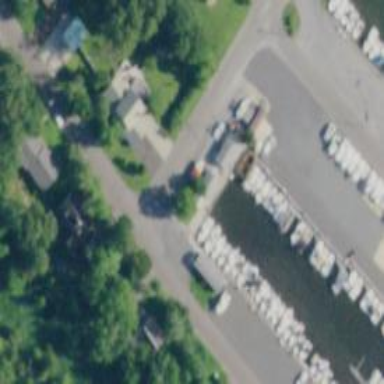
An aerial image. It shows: Marina on leisure land.